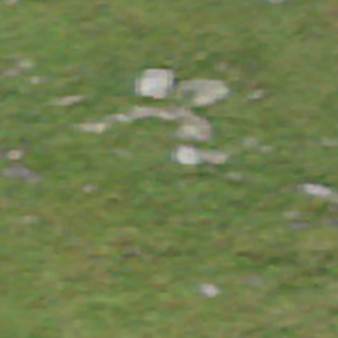
Label: other